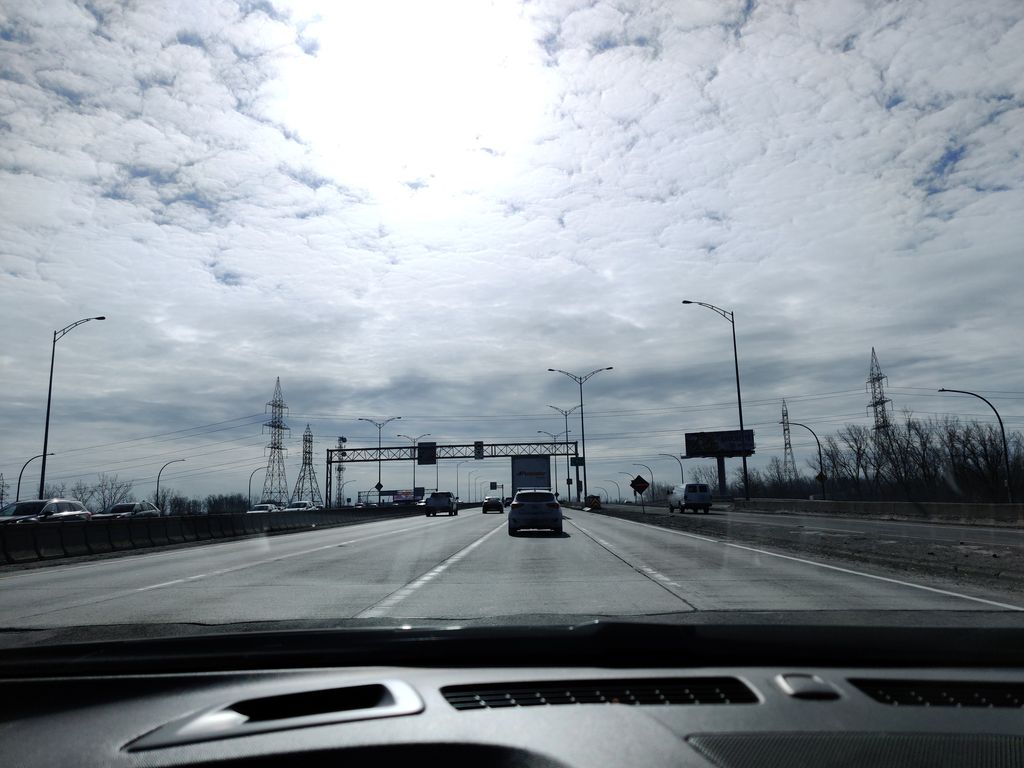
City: montreal